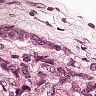
Metastatic tissue present: yes